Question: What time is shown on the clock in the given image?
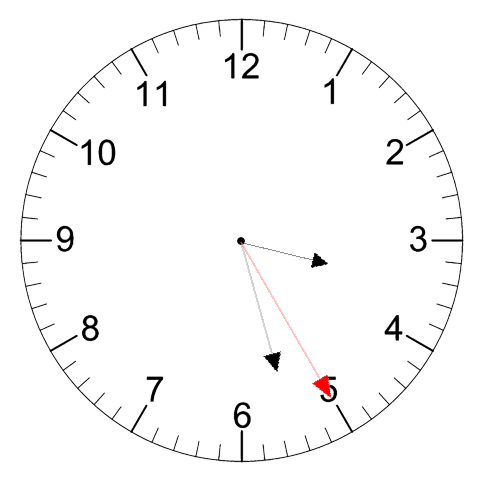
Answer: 03:27:25